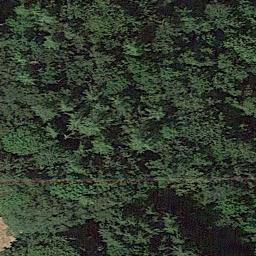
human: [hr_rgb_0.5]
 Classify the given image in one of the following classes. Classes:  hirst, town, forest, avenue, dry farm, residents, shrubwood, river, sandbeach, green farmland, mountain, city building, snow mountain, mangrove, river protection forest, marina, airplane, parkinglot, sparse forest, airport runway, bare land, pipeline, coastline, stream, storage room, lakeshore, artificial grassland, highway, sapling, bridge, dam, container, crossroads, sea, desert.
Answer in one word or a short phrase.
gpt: forest